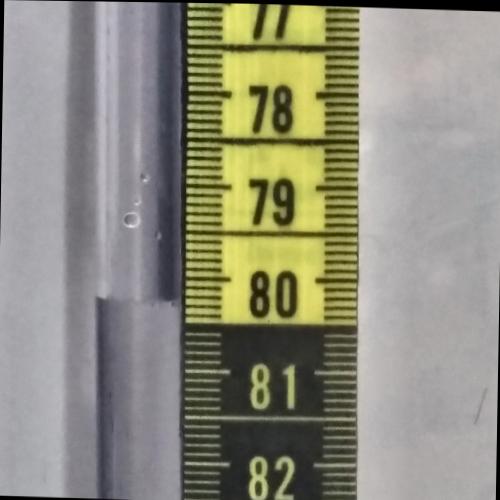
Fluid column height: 80.2 cm